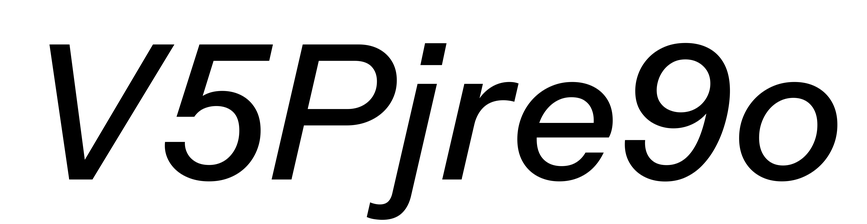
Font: InstrumentSans-Italic_Medium_Italic